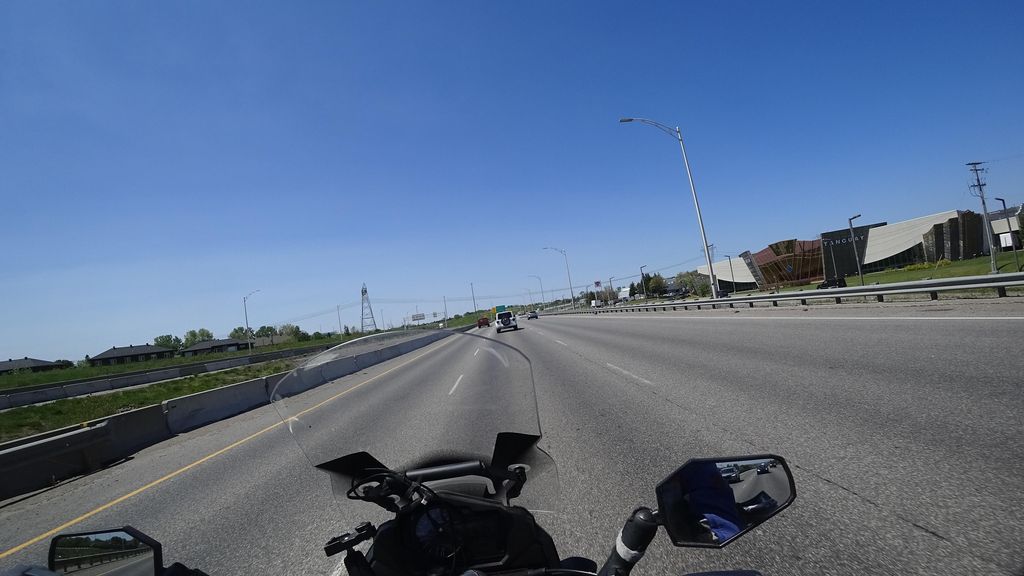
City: quebec_city